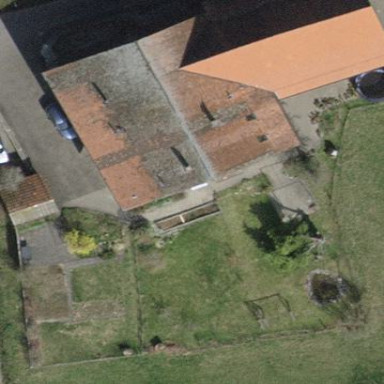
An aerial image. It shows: Terrace building.